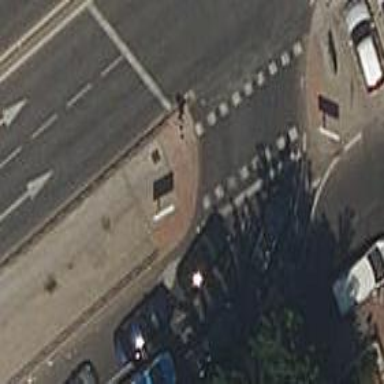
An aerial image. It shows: Road crossing with traffic signals.